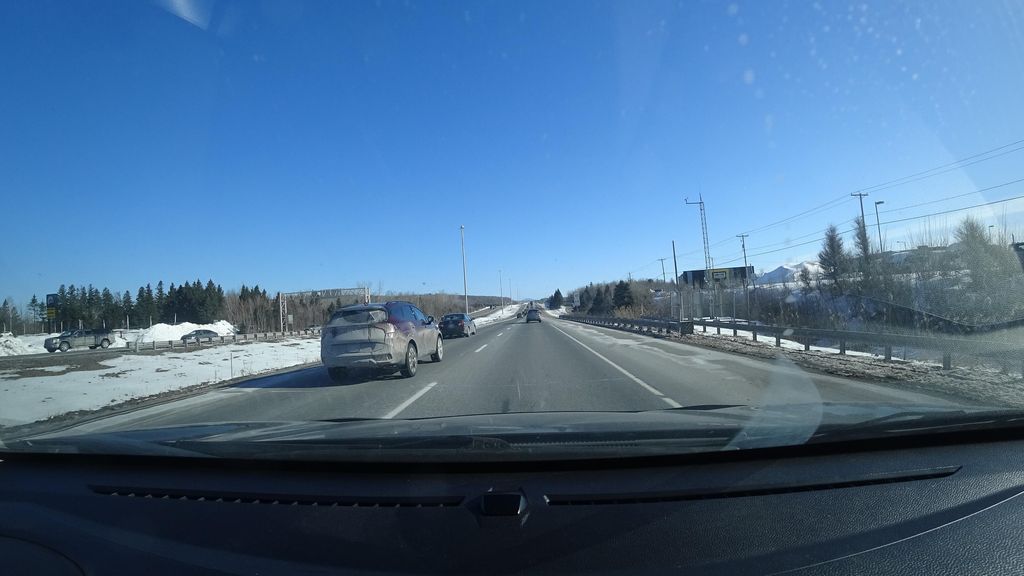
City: quebec_city